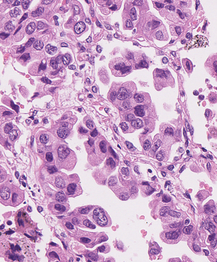
Tumor epithelial tissue: yes
Tumor-associated stroma tissue: yes
Normal tissue: no